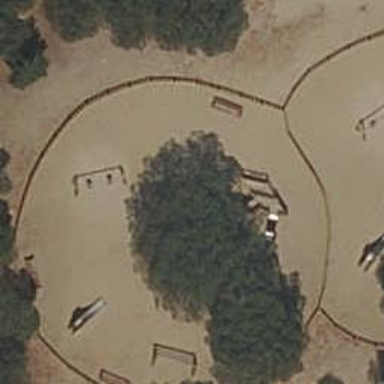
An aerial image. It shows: Playground area for leisure activities on the land.